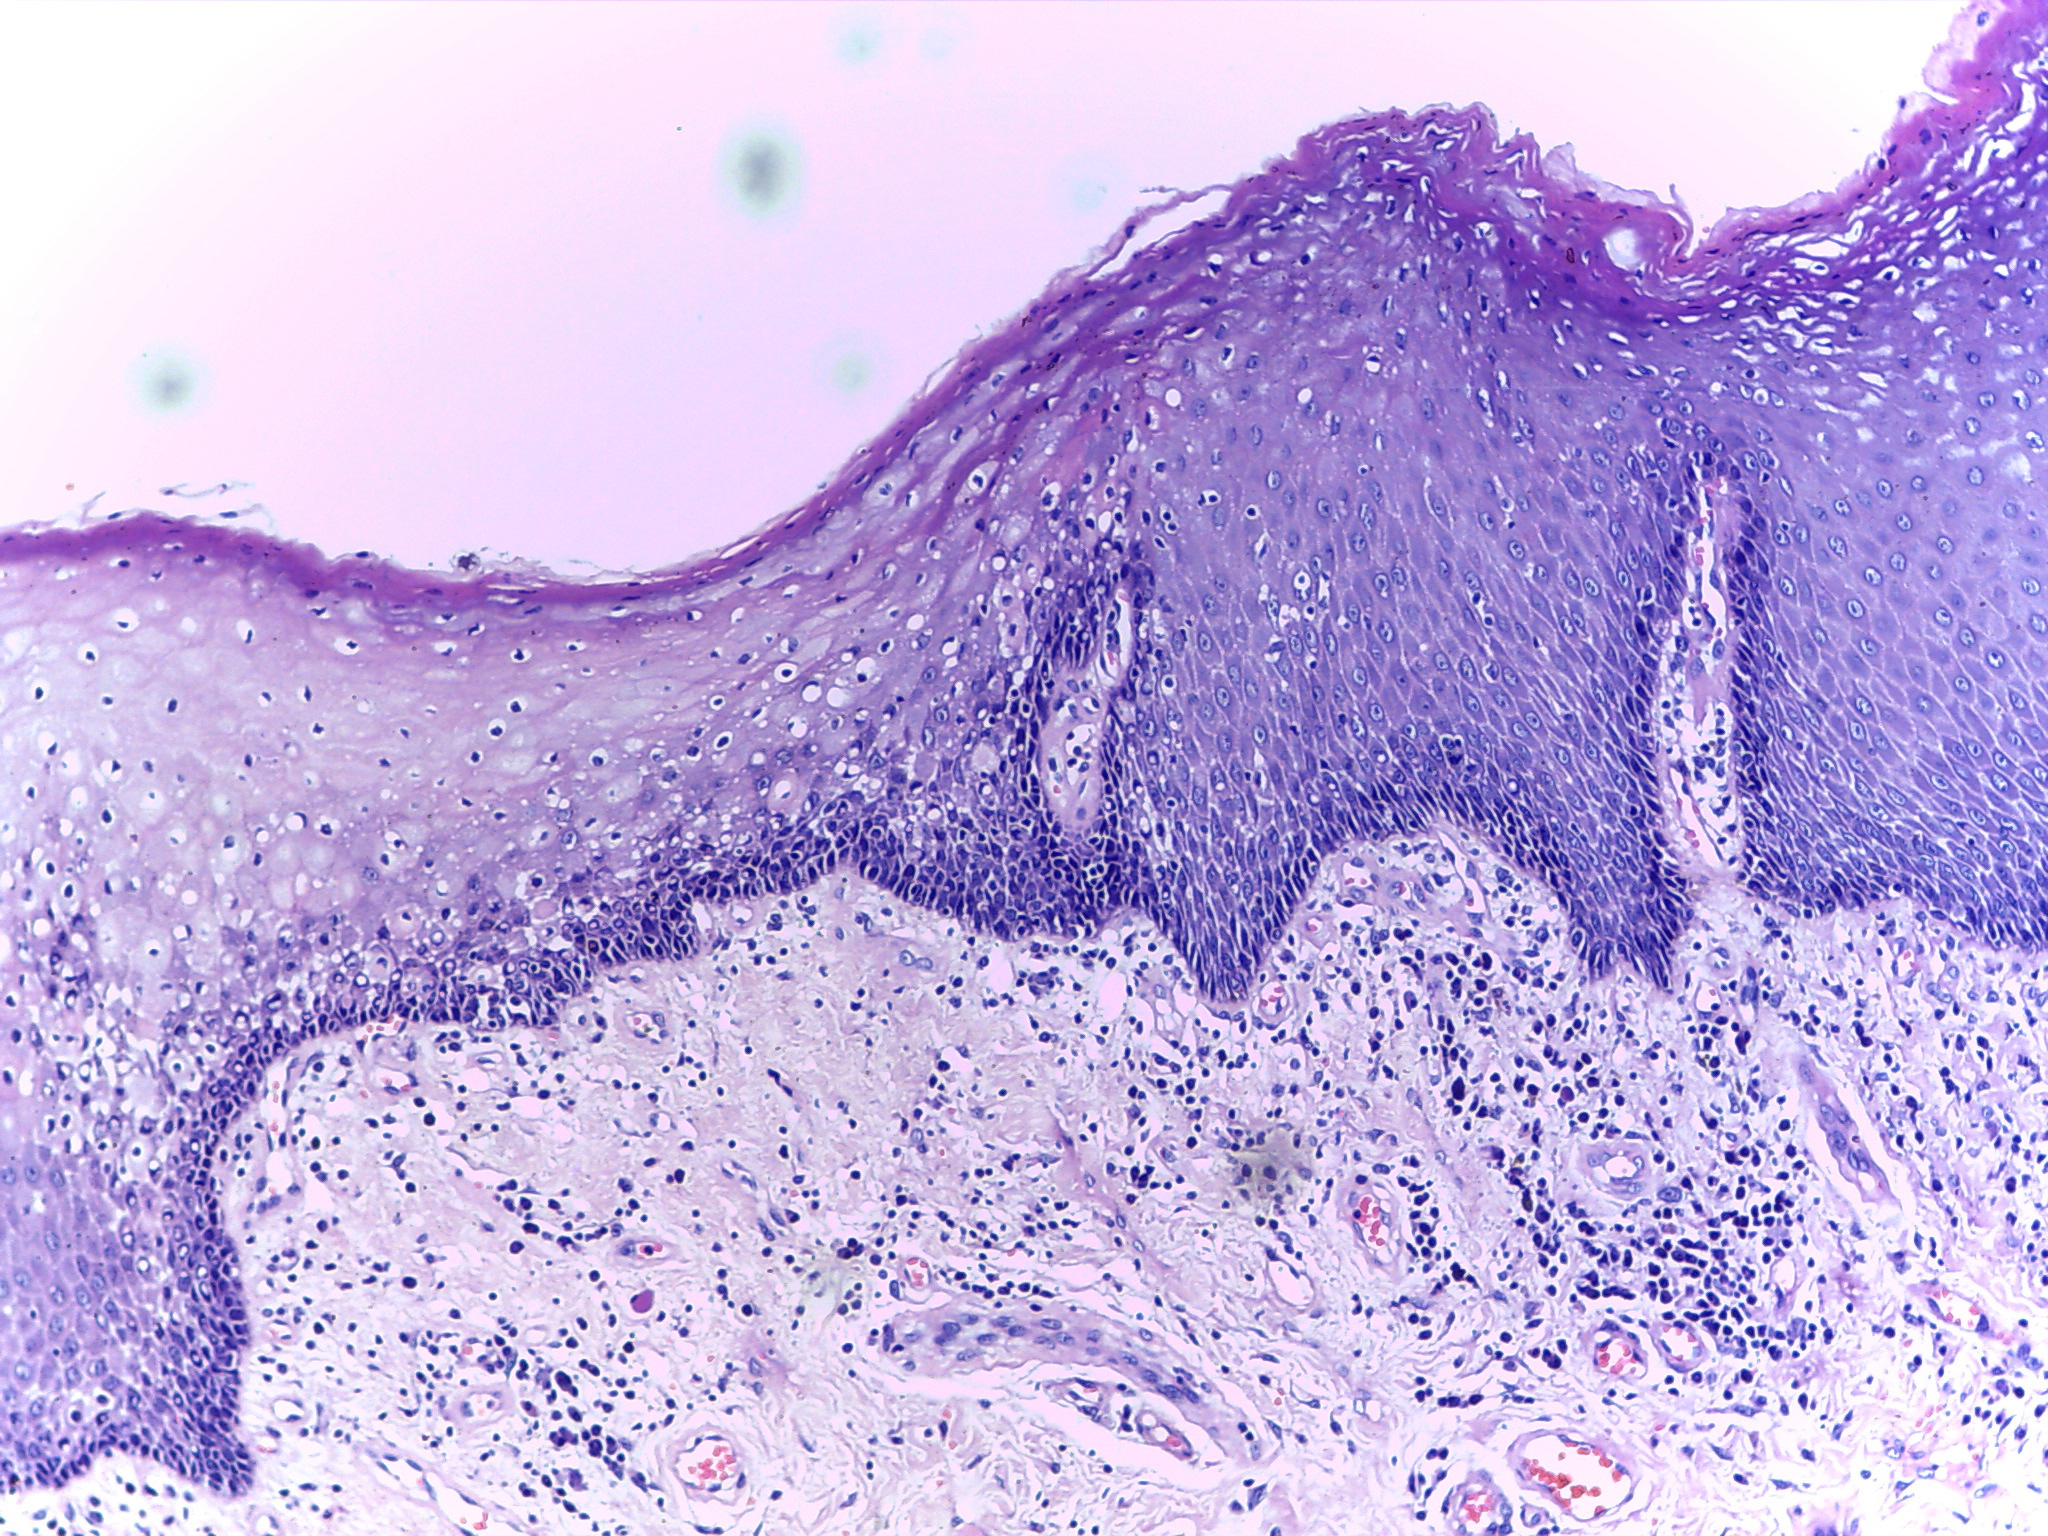
Diagnosis: Normal